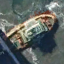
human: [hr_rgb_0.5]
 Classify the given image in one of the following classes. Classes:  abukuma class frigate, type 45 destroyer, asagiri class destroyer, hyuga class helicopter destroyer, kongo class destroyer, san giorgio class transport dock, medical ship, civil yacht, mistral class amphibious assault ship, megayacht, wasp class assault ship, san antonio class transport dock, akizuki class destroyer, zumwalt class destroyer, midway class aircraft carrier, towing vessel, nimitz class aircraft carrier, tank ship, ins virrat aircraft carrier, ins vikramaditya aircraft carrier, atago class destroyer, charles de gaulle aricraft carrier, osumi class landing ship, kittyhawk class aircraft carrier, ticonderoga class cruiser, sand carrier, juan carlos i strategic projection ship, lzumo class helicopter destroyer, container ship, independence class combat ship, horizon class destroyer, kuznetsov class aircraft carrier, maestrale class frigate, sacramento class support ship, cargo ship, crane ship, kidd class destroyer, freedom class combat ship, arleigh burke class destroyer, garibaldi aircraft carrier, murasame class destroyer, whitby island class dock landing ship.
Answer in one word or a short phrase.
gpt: Towing vessel